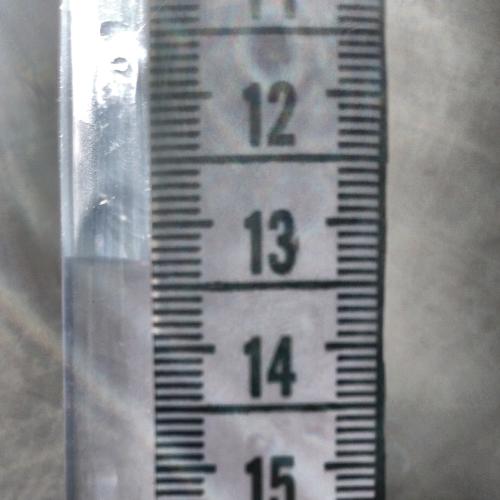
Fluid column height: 13.3 cm